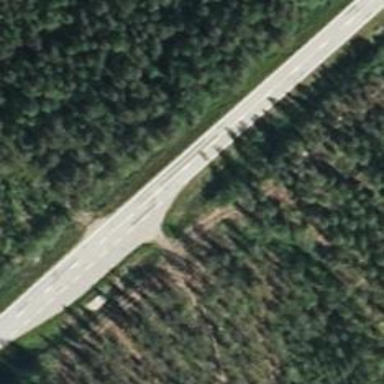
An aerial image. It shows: Rest area on the road.